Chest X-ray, PA view. Patient: 47 years old, sex M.
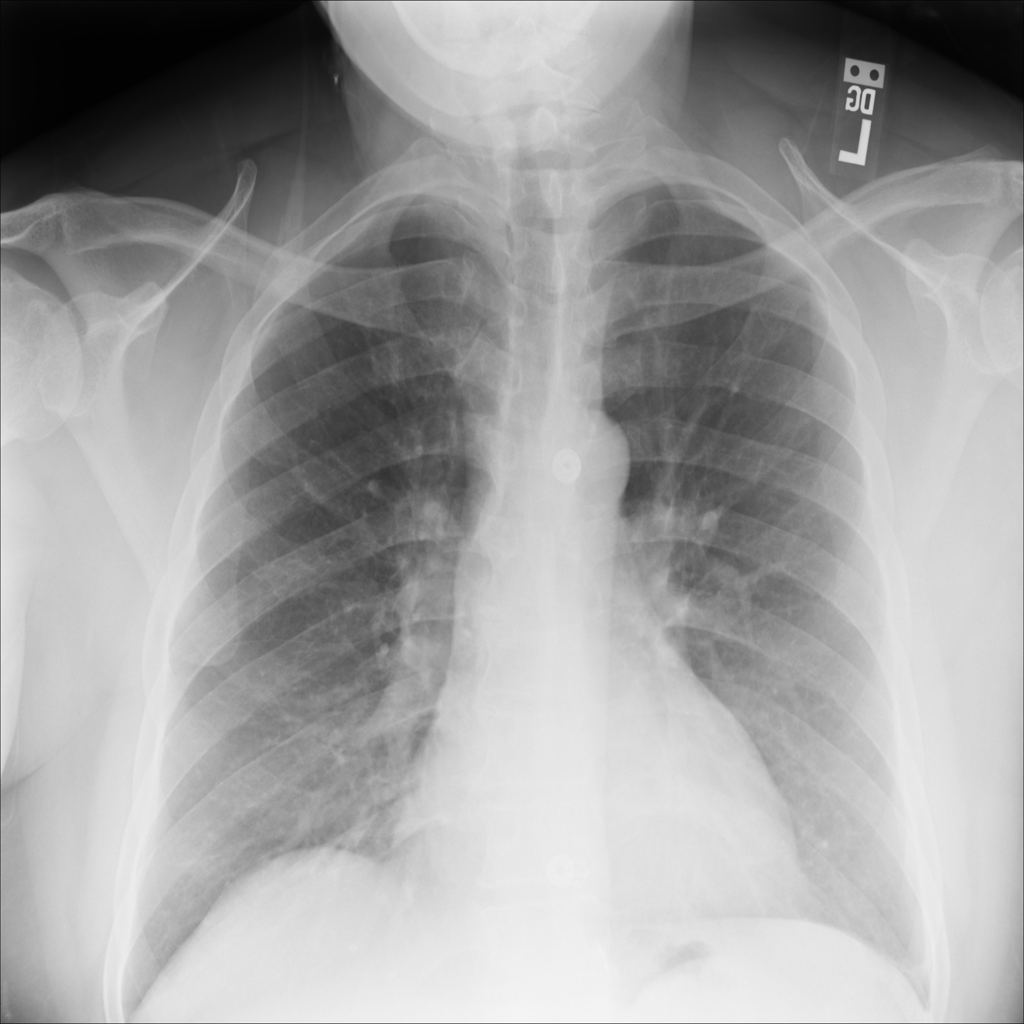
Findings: No Finding